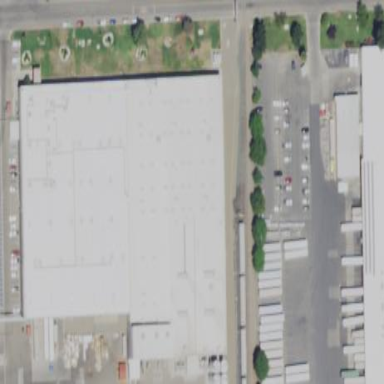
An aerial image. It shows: Industrial building.